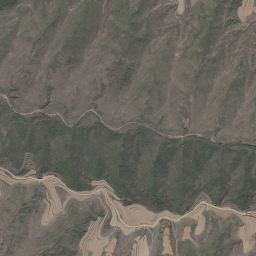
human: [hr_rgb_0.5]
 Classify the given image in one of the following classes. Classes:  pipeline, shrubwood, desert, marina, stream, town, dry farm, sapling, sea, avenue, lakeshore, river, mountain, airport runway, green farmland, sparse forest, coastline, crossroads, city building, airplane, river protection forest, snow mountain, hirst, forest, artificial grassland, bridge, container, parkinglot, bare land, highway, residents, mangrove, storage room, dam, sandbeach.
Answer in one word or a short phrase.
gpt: mountain